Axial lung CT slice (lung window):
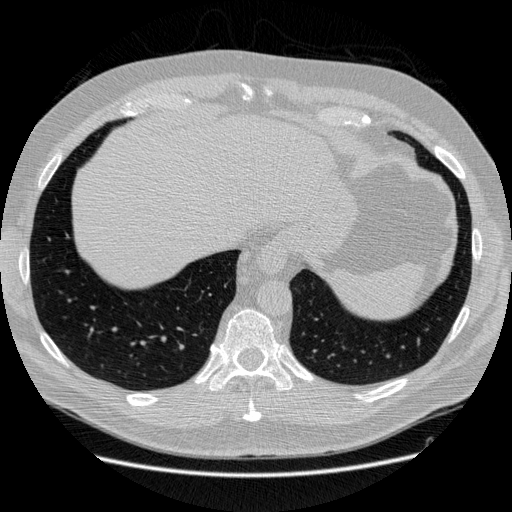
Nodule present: no